Milling tool wear sample.
Tool blade image: 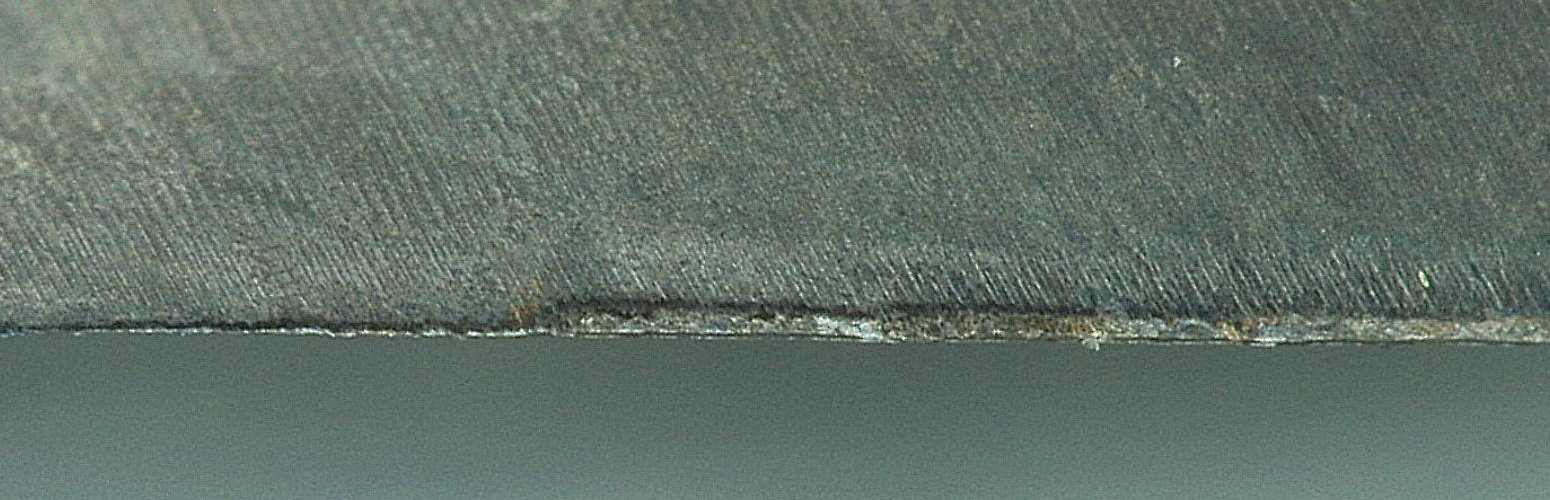
Chip image: 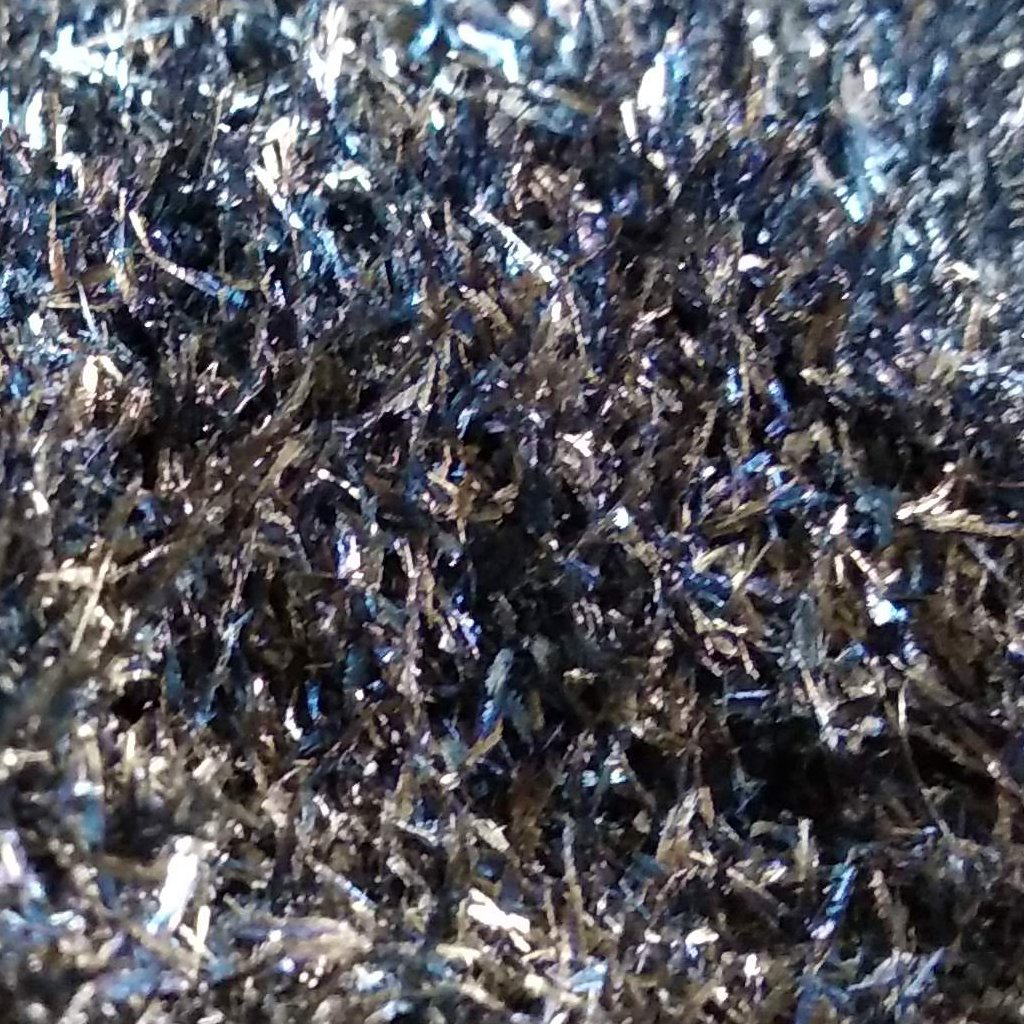
Workpiece image: 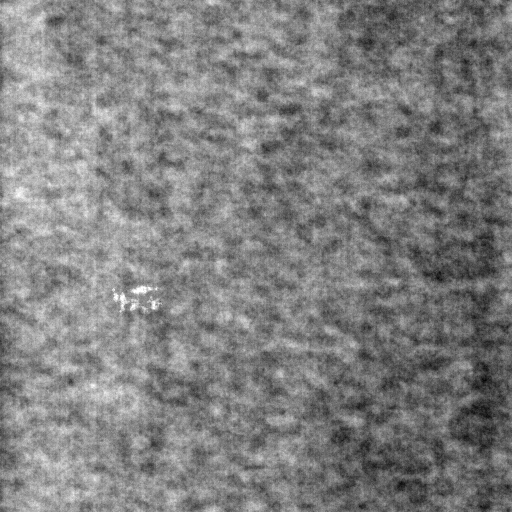
Tool wear state: used
Gaps: 1.42
Flank wear: 105.57
Overhang: 19.23
Force-signal Mel-spectrograms (X, Y, Z axes): 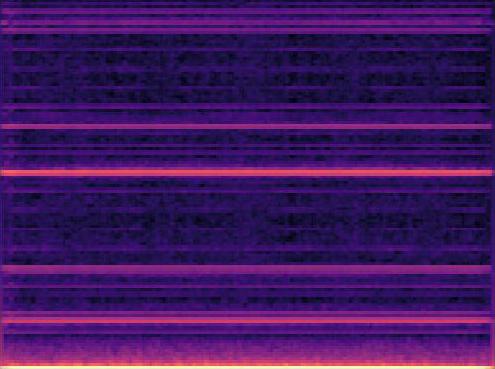 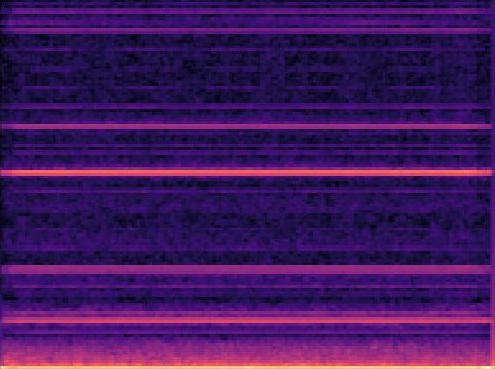 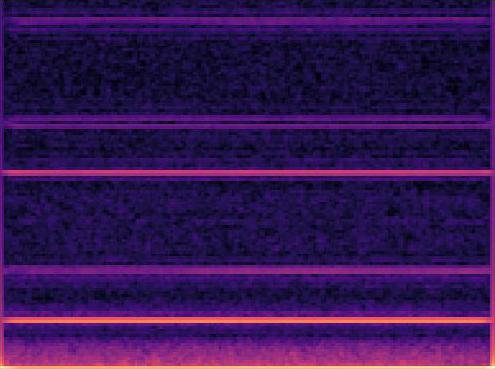
Force-signal scalograms (X, Y, Z axes): 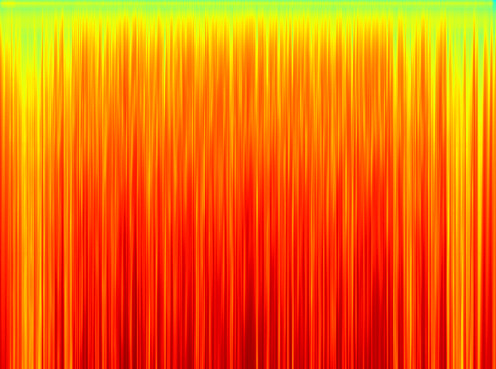 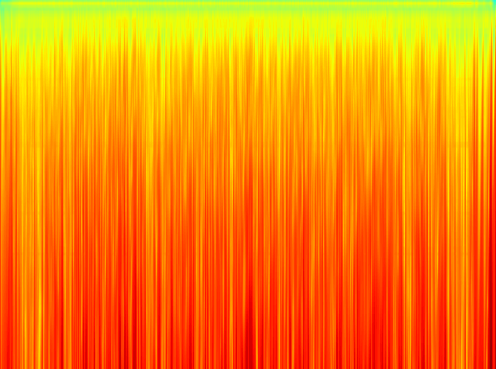 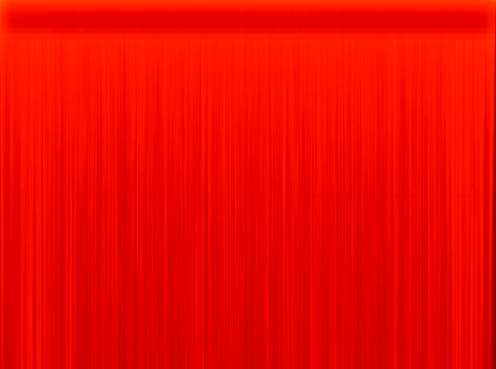
Force phase: steady_state_stabilization_wear